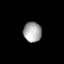
Tissue: lung
Cell type: Endothelial cells
Senescence score: 0.5574
Nuclear area (px): 360
Mean DAPI intensity: 164.611